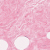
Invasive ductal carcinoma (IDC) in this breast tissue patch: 0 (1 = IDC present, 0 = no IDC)